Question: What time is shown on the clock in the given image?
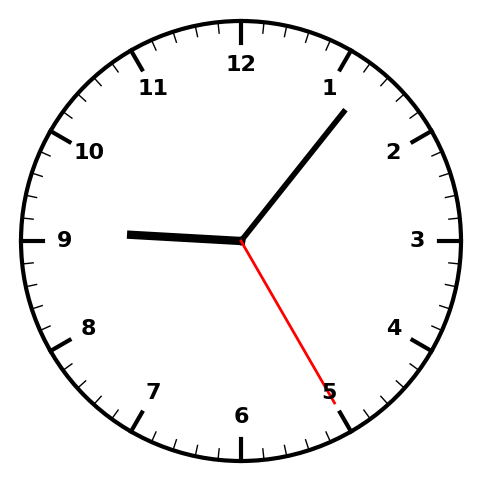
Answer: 09:06:25